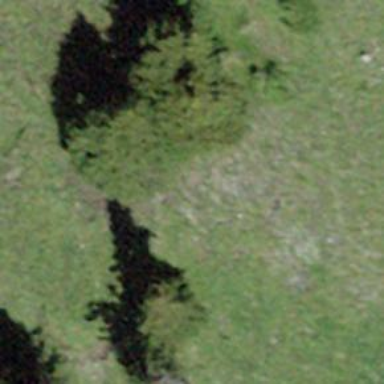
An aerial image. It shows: Beautiful tree in nature.